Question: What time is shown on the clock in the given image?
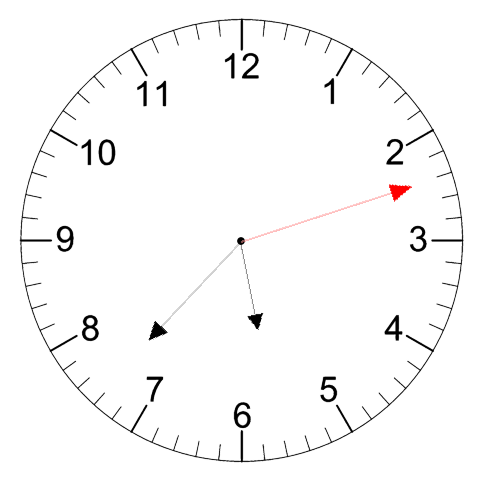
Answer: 05:37:12